Field crop: maize
Growth stage: 2
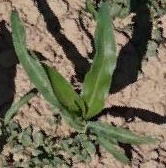
Species: maize